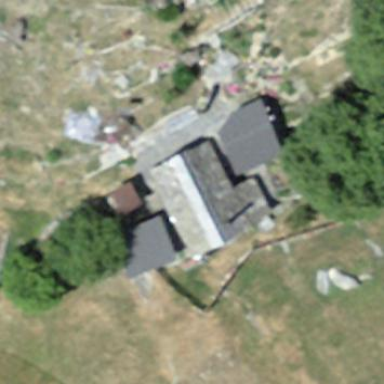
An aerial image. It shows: Cabin.